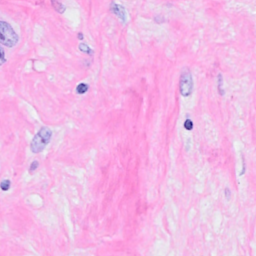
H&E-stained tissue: Breast